Question: I have been working with RecyclerView to add dynamic headers. I have provided a sample Image like below what I wants.
<URL>
In above image the children are finite which is not in my case. I'm having uncertain children after the header.
Basically instead of it will be Month name like and below that things which have occurred in month will come. The data is coming from API i.e Web Service in which date is also coming but I'm struggling to create a logic for what I have explained above.
What I have tried is like below. Below is a sample project I created as original code is confidential and It has similar logic issue like original one.
'''
public class MainActivity extends AppCompatActivity {
private RecyclerView rv;
private ArrayList<Bean> beanArrayList = new ArrayList<>();
private ArrayList<Bean> beanArrayListToPopulate = new ArrayList<>();
@Override
protected void onCreate(Bundle savedInstanceState) {
super.onCreate(savedInstanceState);
setContentView(R.layout.activity_main);
addDataToBean();
rv = findViewById(R.id.rv);
rv.setLayoutManager(new LinearLayoutManager(this));
String prevMonth = null;
for (int i = 0; i < beanArrayList.size(); i++) {
Bean bean = new Bean();
bean.setFirstName(beanArrayList.get(i).getFirstName());
String newMonth;
String createdDate = beanArrayList.get(i).getCreatedDate();
if (createdDate != null) {
newMonth = createdDate.split(" ")[1].trim();
if (!newMonth.equalsIgnoreCase(prevMonth)) {
bean.setViewType(Adapter.VIEW_TYPE_ITEM);
} else if (newMonth.equalsIgnoreCase(prevMonth)) {
bean.setViewType(Adapter.VIEW_TYPE_HEADER);
bean.setHeaderString(newMonth);
}
prevMonth = newMonth;
}
beanArrayListToPopulate.add(bean);
}
rv.setAdapter(new Adapter(beanArrayListToPopulate));
}
private void addDataToBean() {
SimpleDateFormat sdf = new SimpleDateFormat("dd MMM yyyy");
Date currentDate = new Date();
Calendar calendar = Calendar.getInstance();
calendar.setTime(currentDate);
for (int i = 0; i < 50; i++) {
Bean bean = new Bean();
calendar.add(Calendar.DATE, 10);
Date newDate = calendar.getTime();
bean.setCreatedDate(sdf.format(newDate));
bean.setFirstName("Maulik - " + i);
beanArrayList.add(bean);
}
}
}
'''
'''
public class Adapter extends RecyclerView.Adapter<RecyclerView.ViewHolder> {
public static final int VIEW_TYPE_ITEM = 0;
public static final int VIEW_TYPE_HEADER = 1;
private ArrayList<Bean> mBeanList;
public Adapter(ArrayList<Bean> beanList) {
this.mBeanList = beanList;
}
@Override
public RecyclerView.ViewHolder onCreateViewHolder(ViewGroup parent, int viewType) {
View view;
if (viewType == VIEW_TYPE_HEADER) {
view = LayoutInflater.from(parent.getContext()).inflate(R.layout.header, parent, false);
return new VHHeader(view);
} else if (viewType == VIEW_TYPE_ITEM) {
view = LayoutInflater.from(parent.getContext()).inflate(R.layout.item, parent, false);
return new VHItem(view);
}
throw new RuntimeException("There is no type that matches the type " + viewType + ". Make sure you are using view types correctly!");
}
@Override
public void onBindViewHolder(RecyclerView.ViewHolder holder, int position) {
if (holder instanceof VHHeader) {
((VHHeader) holder).tvHeader.setText(mBeanList.get(position).getHeaderString());
} else if (holder instanceof VHItem) {
((VHItem) holder).tvItem.setText(mBeanList.get(position).getFirstName());
}
}
@Override
public int getItemCount() {
return mBeanList.size();
}
@Override
public int getItemViewType(int position) {
return mBeanList.get(position).getViewType();
}
class VHItem extends RecyclerView.ViewHolder {
private TextView tvItem;
public VHItem(View itemView) {
super(itemView);
tvItem = itemView.findViewById(R.id.tv_item);
}
}
class VHHeader extends RecyclerView.ViewHolder {
private TextView tvHeader;
public VHHeader(View itemView) {
super(itemView);
tvHeader = itemView.findViewById(R.id.tv_header);
}
}
}
'''
'''
public class Bean {
private String createdDate;
private String firstName;
private int viewType;
private String headerString;
public String getCreatedDate() {
return createdDate;
}
public void setCreatedDate(String createdDate) {
this.createdDate = createdDate;
}
public String getFirstName() {
return firstName;
}
public void setFirstName(String firstName) {
this.firstName = firstName;
}
public int getViewType() {
return viewType;
}
public void setViewType(int viewType) {
this.viewType = viewType;
}
public String getHeaderString() {
return headerString;
}
public void setHeaderString(String headerString) {
this.headerString = headerString;
}
}
'''

Thanks in Advance.!
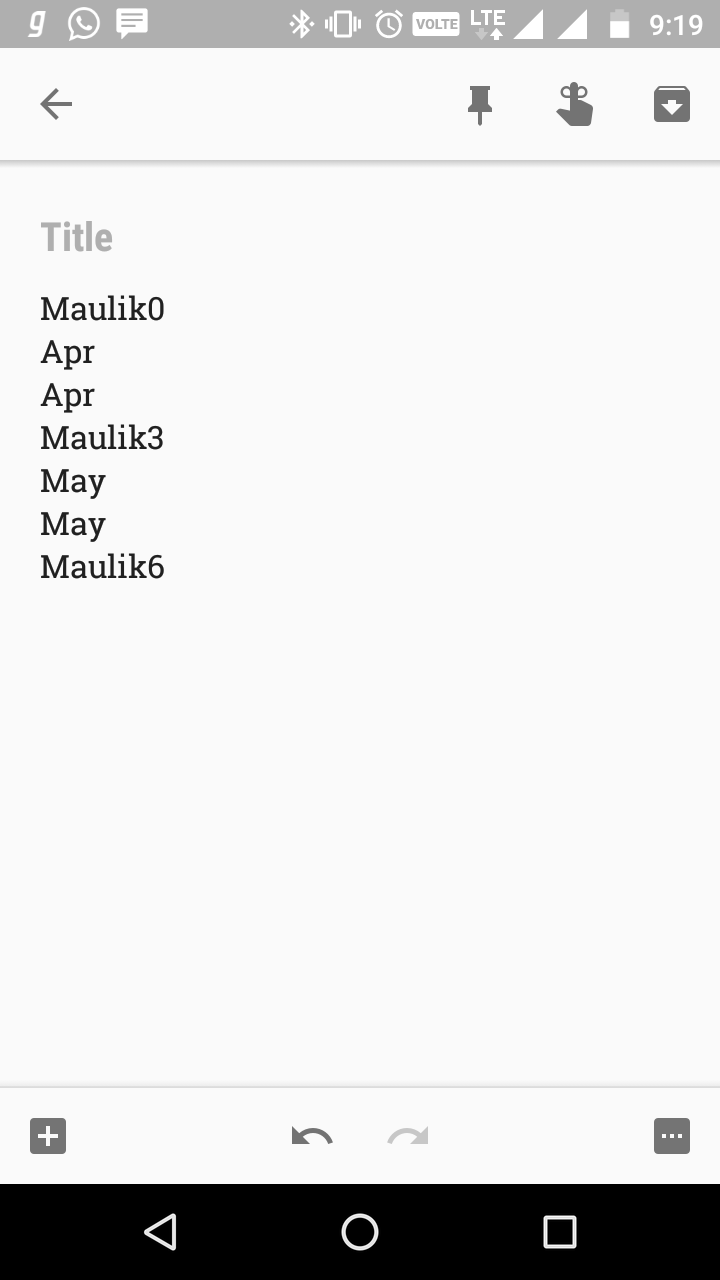
Answer: The problem is that you have have a list of 'Bean' and you want to add a header when this is a new month. So when the month changes, in 'beanArrayListToPopulate' you need to add the 'Bean' the header. So you need to create an extra 'Bean' to add the header.
So the for loop should be like that (in 'MainActivity')
'''
String prevMonth = null;
String newMonth;
String createdDate;
for (Bean bean : beanArrayList) {
createdDate = bean.getCreatedDate();
// Create header Bean if necessary
if (createdDate != null) {
newMonth = createdDate.split(" ")[1].trim();
if (!newMonth.equalsIgnoreCase(prevMonth)) {
Bean headerBean = new Bean();
headerBean.setViewType(Adapter.VIEW_TYPE_HEADER);
headerBean.setHeaderString(newMonth);
beanArrayListToPopulate.add(headerBean);
prevMonth = newMonth;
}
}
// Update data Bean
bean.setViewType(Adapter.VIEW_TYPE_ITEM);
beanArrayListToPopulate.add(bean);
}
'''
But I think I'd even be better to use a dedicated object to not pollute the data you retrieve ('Bean') with information only used to display them.
So what you can do is to create a 'ListItem' object and use it in your Adapter instead of the 'Bean' itself.
In the Activity
'''
private ArrayList<Bean> beanArrayList = new ArrayList<>();
private ArrayList<ListItem> mListItems = new ArrayList<>();
@Override
protected void onCreate(Bundle savedInstanceState) {
super.onCreate(savedInstanceState);
setContentView(R.layout.activity_main);
addDataToBean();
rv = findViewById(R.id.rv);
rv.setLayoutManager(new LinearLayoutManager(this));
String prevMonth = null;
String newMonth;
String createdDate;
for (Bean bean : beanArrayList) {
createdDate = bean.getCreatedDate();
// Create a header if necessary
if (createdDate != null) {
newMonth = createdDate.split(" ")[1].trim();
if (!newMonth.equalsIgnoreCase(prevMonth)) {
ListItem headerItem = new ListItem(newMonth, Adapter.VIEW_TYPE_HEADER);
mListItems.add(headerItem);
prevMonth = newMonth;
}
}
// Create a new item with the Bean data
ListItem item = new ListItem(bean.getFirstName(), Adapter.VIEW_TYPE_ITEM);
mListItems.add(item);
}
rv.setAdapter(new Adapter(mListItems));
}
'''
In the Adapter (I've put only what I've changed)
'''
private final ArrayList<ListItem> mItems;
public Adapter(ArrayList<ListItem> items) {
this.mItems = items;
}
@Override
public RecyclerView.ViewHolder onCreateViewHolder(ViewGroup parent, int viewType) {
View view;
final LayoutInflater inflater = LayoutInflater.from(parent.getContext());
if (viewType == VIEW_TYPE_HEADER) {
view = inflater.inflate(R.layout.header, parent, false);
return new VHHeader(view);
} else if (viewType == VIEW_TYPE_ITEM) {
view = inflater.inflate(R.layout.item, parent, false);
return new VHItem(view);
}
throw new RuntimeException("There is no type that matches the type " + viewType + ". Make sure you are using view types correctly!");
}
@Override
public void onBindViewHolder(RecyclerView.ViewHolder holder, int position) {
ListItem item = mItems.get(position);
// Note: You have the type information directly inside the ViewHolder so you don't need
// to check the ViewHolder's instance type
switch (holder.getItemViewType()) {
case VIEW_TYPE_HEADER:
((VHHeader) holder).tvHeader.setText(item.getData());
break;
case VIEW_TYPE_ITEM:
((VHItem) holder).tvItem.setText(item.getData());
break;
}
}
'''
The ListItem
'''
public class ListItem {
private String mData;
private int mType;
public ListItem(String data, int type) {
mData = data;
mType = type;
}
public String getData() {
return mData;
}
public void setData(String data) {
mData = data;
}
public int getType() {
return mType;
}
}
'''
Maybe the code will required some adjustments as I haven't tested it.